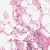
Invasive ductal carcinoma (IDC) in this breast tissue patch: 0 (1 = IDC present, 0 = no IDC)